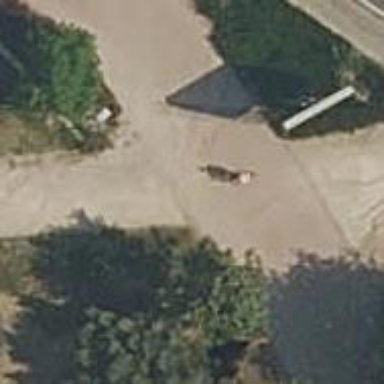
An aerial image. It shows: Footway with surface of fine gravel.